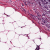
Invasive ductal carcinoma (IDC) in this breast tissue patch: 0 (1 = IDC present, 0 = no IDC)